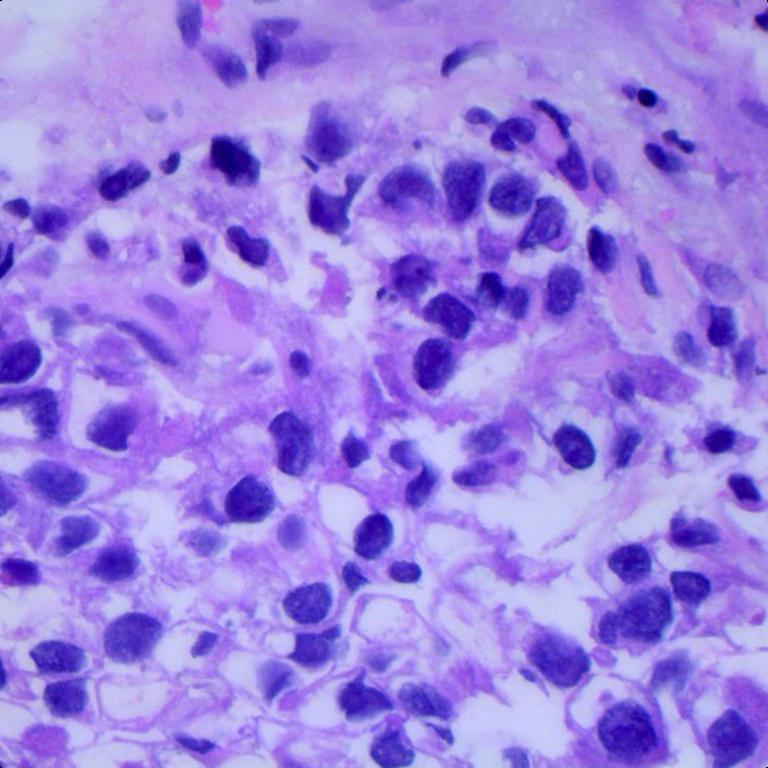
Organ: lung
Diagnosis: adenocarcinomas